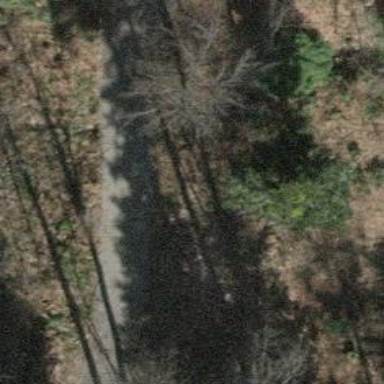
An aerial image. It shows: Compacted grade3 track.